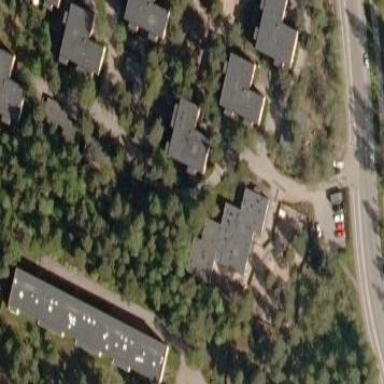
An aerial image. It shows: Kindergarten.